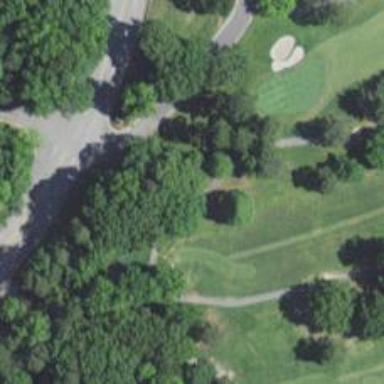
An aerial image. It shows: Path designed for golf carts.